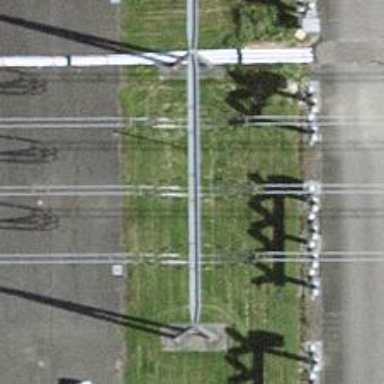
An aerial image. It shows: Insulator used in power equipment.